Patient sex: M
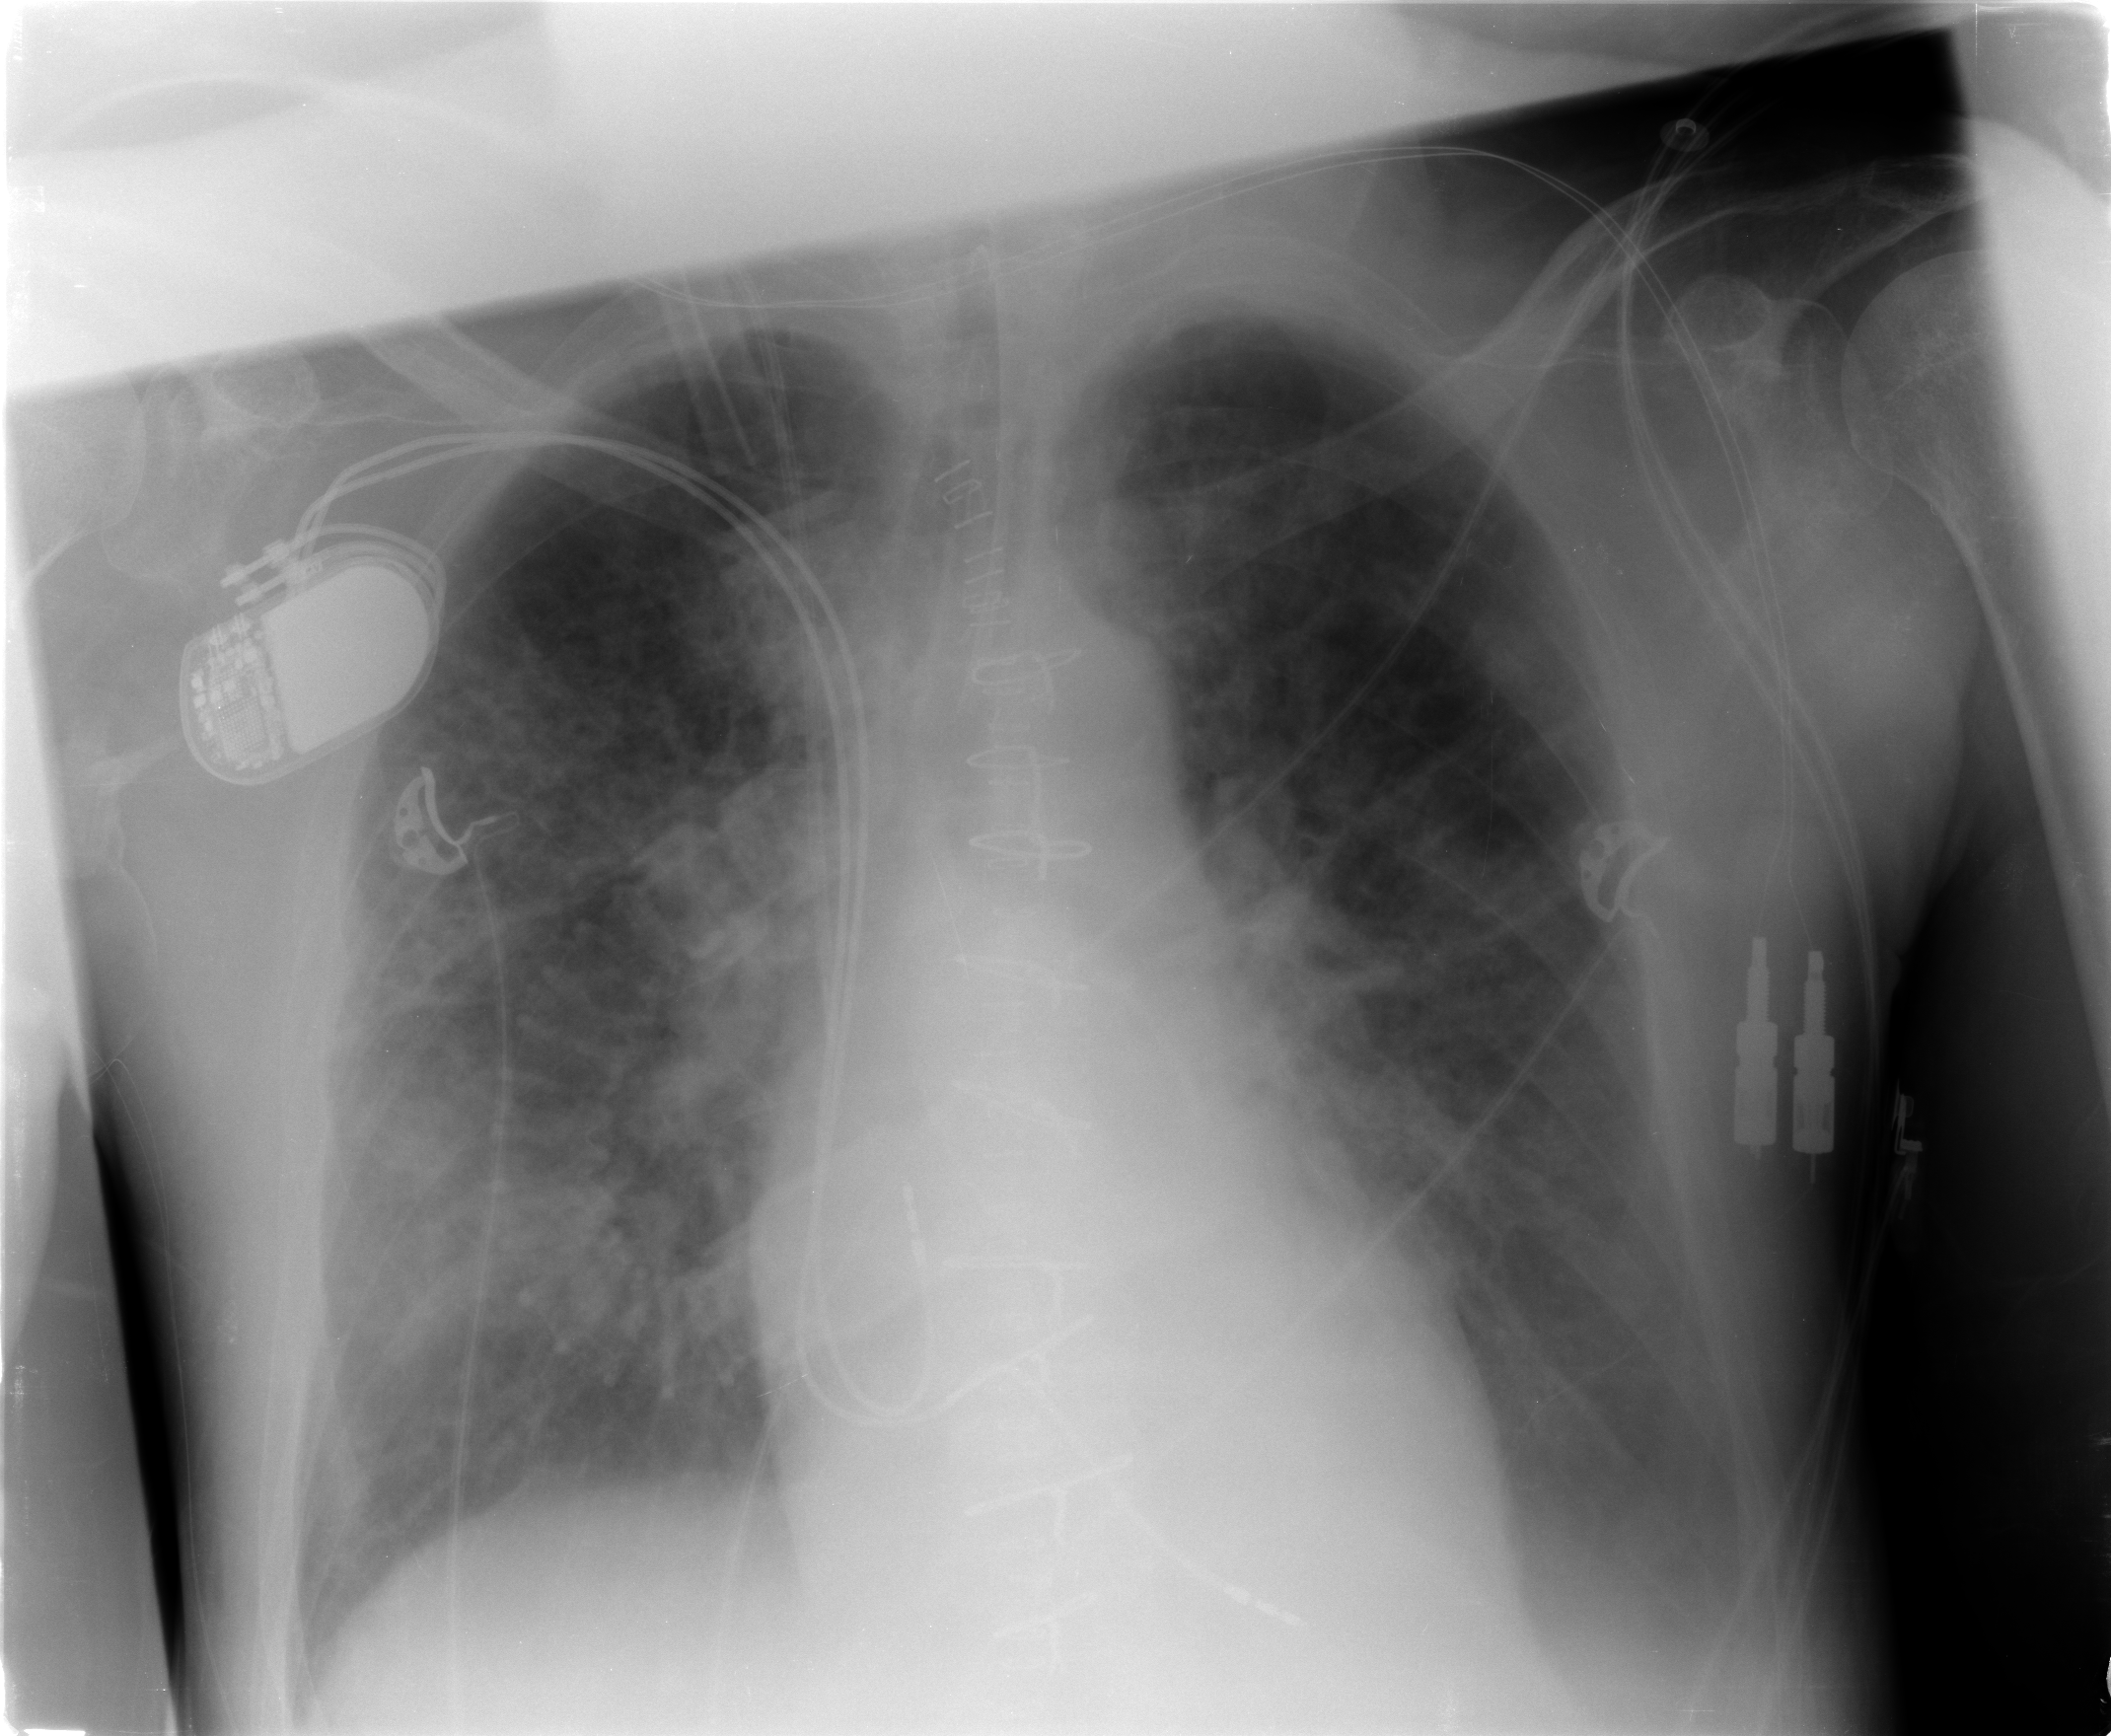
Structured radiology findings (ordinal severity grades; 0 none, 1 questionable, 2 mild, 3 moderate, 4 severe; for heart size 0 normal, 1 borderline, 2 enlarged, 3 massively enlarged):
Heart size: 0
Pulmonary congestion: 3
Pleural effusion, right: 2
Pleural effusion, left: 2
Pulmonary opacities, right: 3
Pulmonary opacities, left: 2
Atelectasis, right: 2
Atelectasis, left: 2